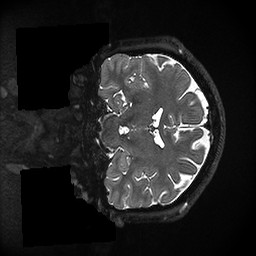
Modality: T2w
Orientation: coronal
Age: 35
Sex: male
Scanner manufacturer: ge
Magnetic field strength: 3 T
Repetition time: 3.202 s
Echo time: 0.06596 s